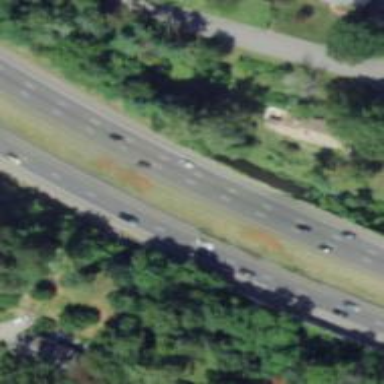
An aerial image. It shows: Urban freeway or expressway.